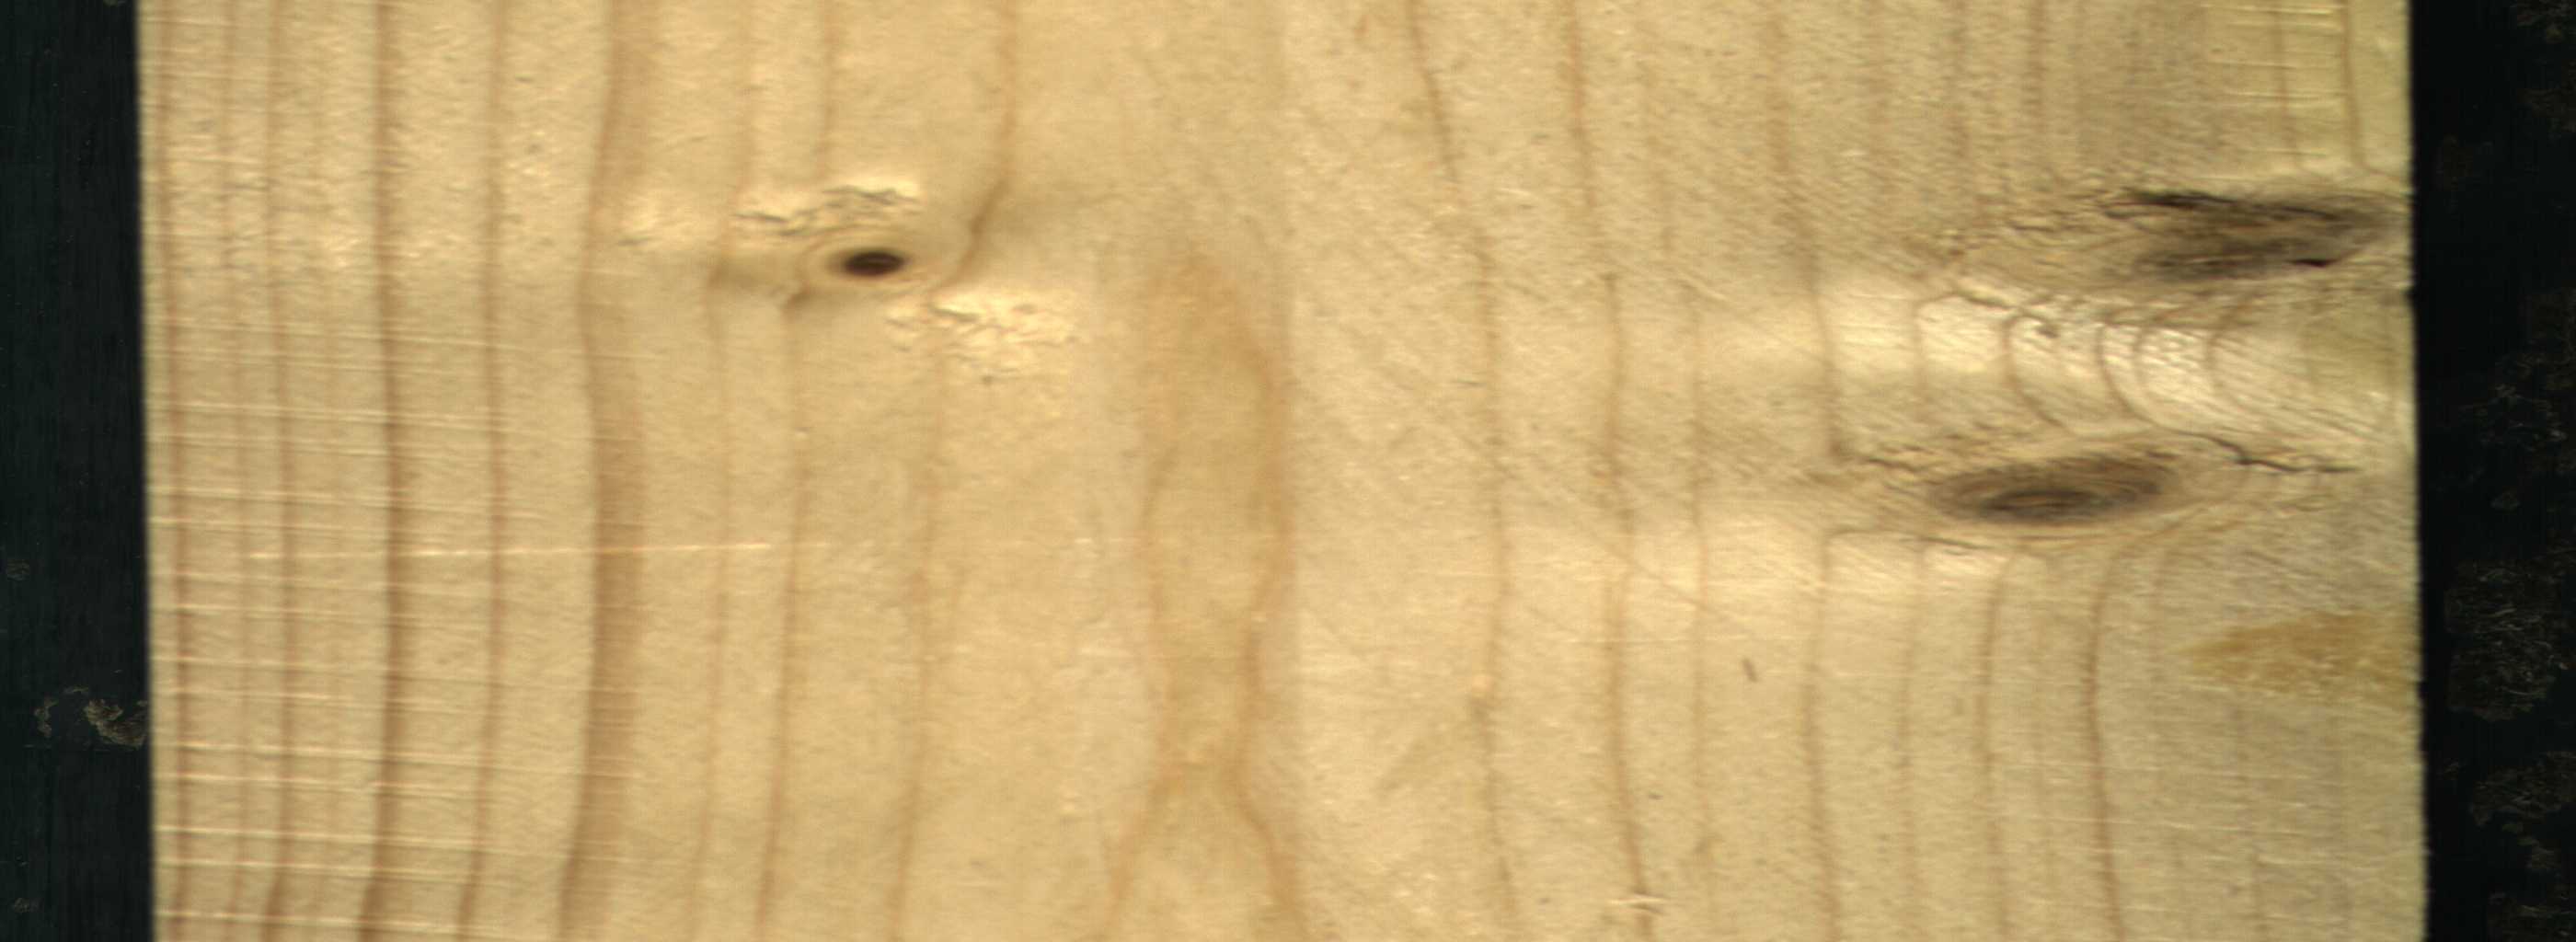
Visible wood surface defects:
Dead_Knot
Live_Knot
Live_Knot